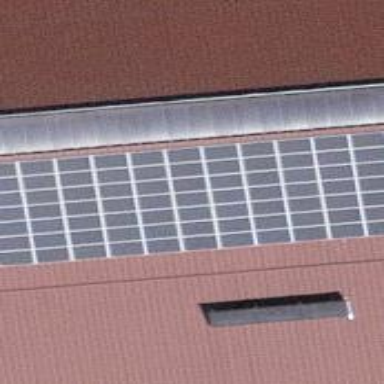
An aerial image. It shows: Solar power generator utilizing photovoltaic technology with solar photovoltaic panels.